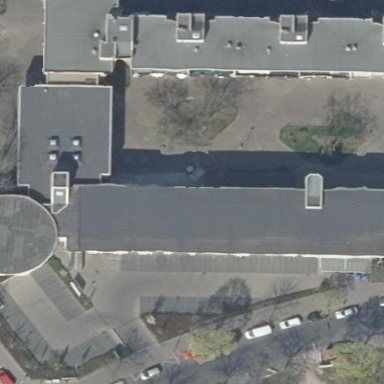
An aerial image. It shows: Parking building with flat roof.